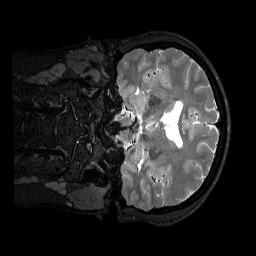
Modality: T2w
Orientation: coronal